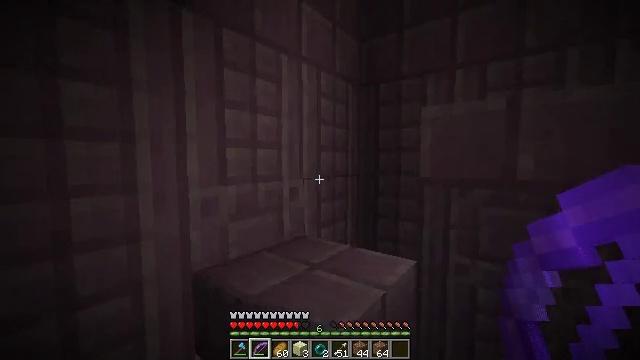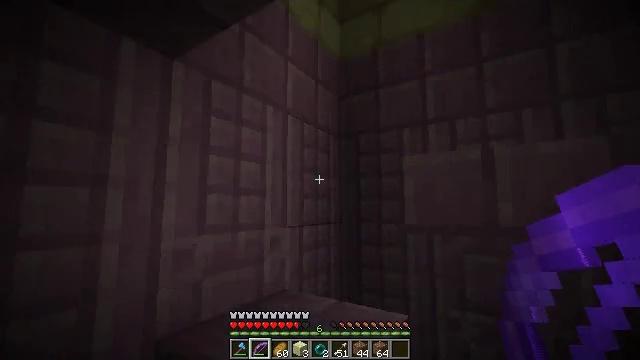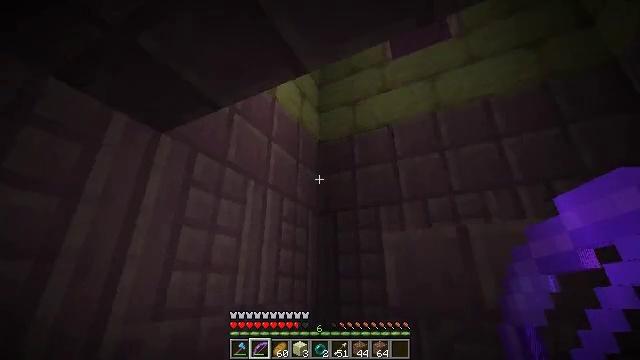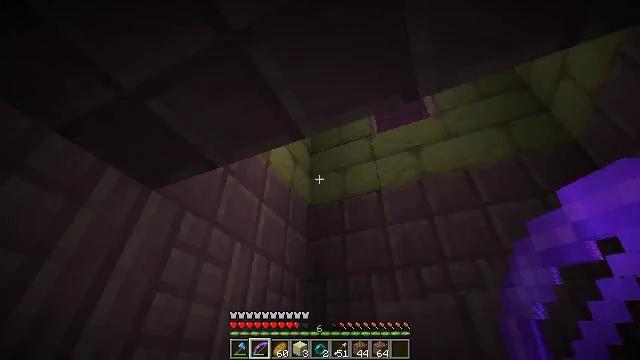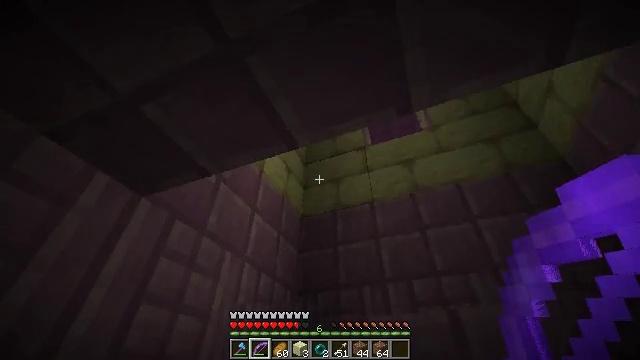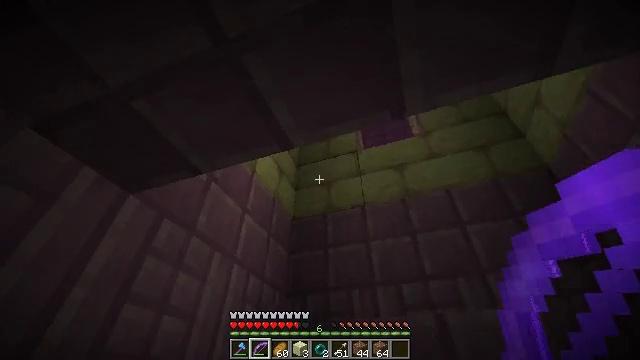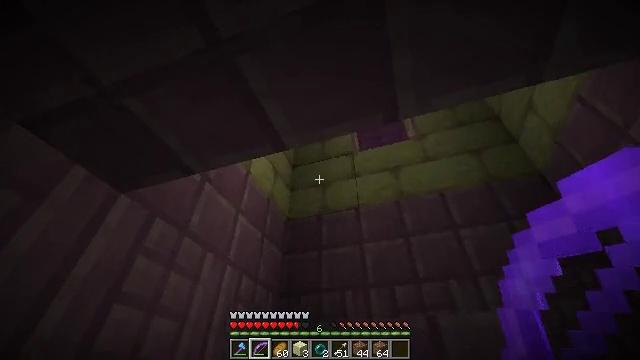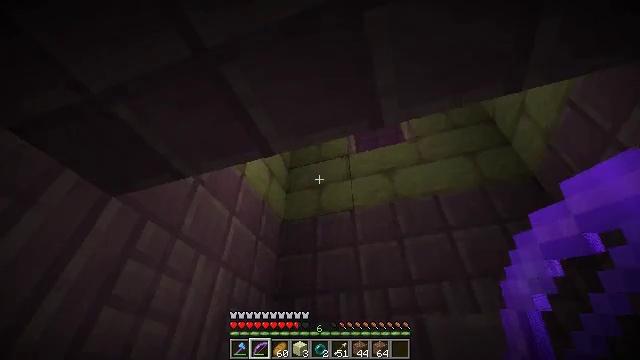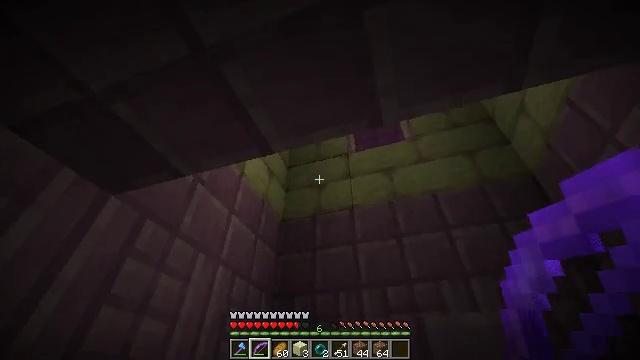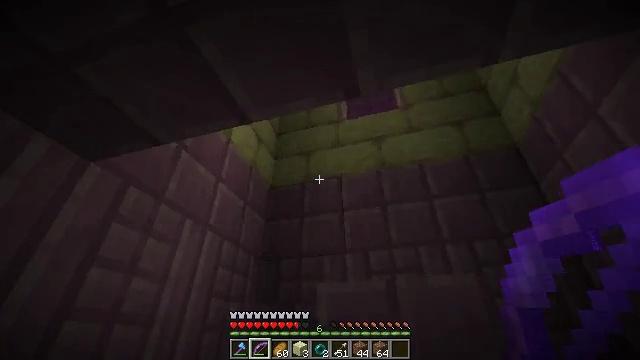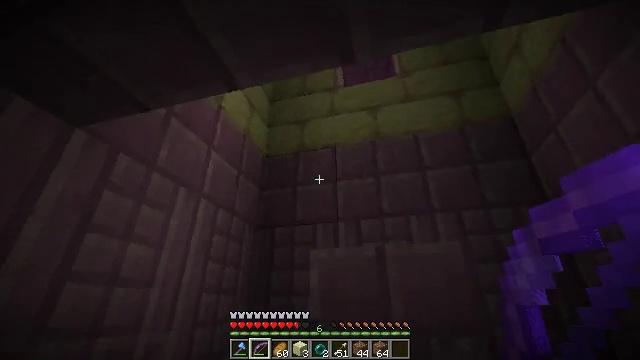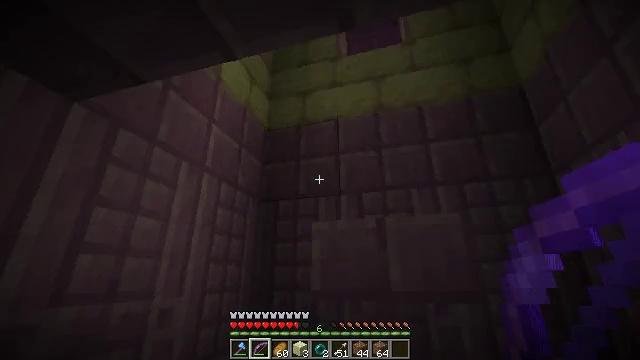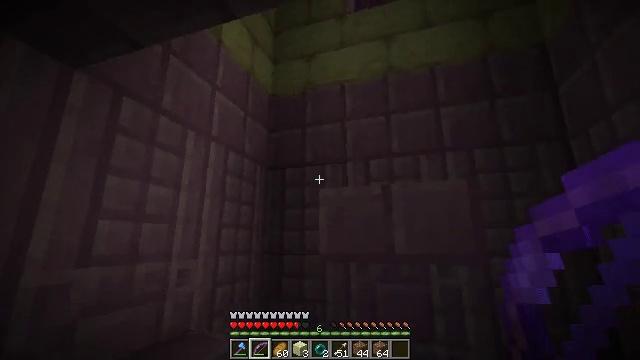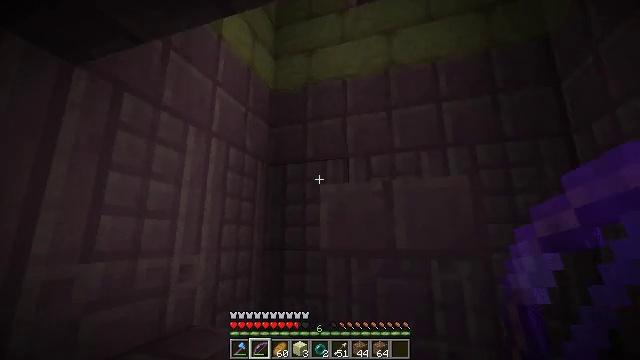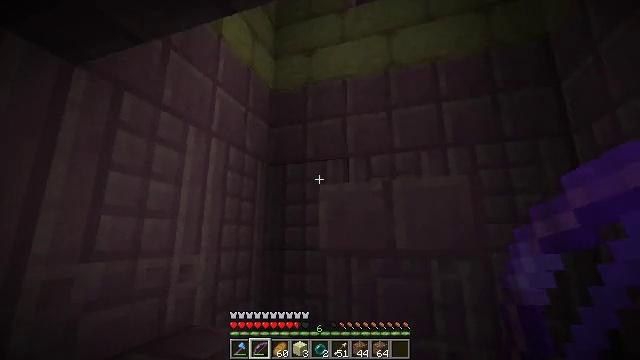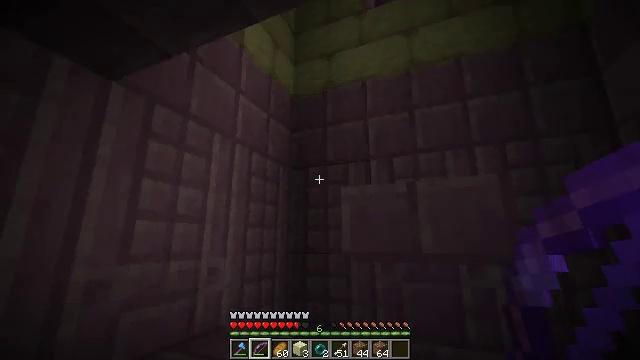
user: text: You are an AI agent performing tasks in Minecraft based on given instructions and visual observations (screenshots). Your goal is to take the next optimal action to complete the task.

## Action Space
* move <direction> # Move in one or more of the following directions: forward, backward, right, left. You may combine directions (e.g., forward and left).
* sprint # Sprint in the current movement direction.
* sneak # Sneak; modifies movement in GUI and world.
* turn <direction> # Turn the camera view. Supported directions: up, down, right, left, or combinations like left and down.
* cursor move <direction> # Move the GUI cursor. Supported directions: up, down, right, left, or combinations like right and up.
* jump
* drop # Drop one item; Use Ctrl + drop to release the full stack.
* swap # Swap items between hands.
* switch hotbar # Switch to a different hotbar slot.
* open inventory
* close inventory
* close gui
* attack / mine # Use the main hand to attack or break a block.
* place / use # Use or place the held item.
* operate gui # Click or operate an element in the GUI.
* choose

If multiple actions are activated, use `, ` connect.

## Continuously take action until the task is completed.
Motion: motion action
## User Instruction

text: Mine the purpur slab in the End city.
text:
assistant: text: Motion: turn right and up
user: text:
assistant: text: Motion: turn right and up
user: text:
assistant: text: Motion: turn right and up
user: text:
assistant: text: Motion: turn right and up
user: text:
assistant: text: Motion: turn right
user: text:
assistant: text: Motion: move back, turn right
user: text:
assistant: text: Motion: move back
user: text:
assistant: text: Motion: move back
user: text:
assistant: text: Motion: turn right and down
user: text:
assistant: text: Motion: turn right and down
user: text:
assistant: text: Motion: turn down
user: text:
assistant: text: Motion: turn left and down
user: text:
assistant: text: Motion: no_op
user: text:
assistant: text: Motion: no_op
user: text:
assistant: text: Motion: turn left
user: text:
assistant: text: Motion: turn left
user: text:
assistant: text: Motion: turn left, switch to hotbar 2
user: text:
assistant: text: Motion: turn left and up, switch to hotbar 2
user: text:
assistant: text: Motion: turn left and up
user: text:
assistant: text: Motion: turn up
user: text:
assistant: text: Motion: turn right and up
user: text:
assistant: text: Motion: no_op
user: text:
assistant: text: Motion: no_op
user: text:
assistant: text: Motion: no_op
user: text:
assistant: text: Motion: no_op
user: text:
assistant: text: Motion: no_op
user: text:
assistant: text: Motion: turn left and up
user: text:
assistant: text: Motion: turn left and up
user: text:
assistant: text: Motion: no_op
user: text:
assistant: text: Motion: turn up